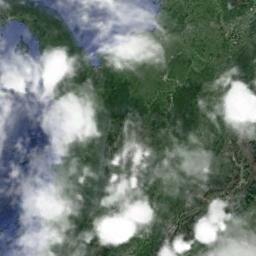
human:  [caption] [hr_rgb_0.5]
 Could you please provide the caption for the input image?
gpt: There is a little thin cloud above the brown farmland .

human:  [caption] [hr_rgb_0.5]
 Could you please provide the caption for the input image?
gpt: Large fluffy white clouds on green land and blue sea .

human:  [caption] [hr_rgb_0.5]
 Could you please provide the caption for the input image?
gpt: The cumulus clouds are located above the sea and the land covered by dense vegetation .

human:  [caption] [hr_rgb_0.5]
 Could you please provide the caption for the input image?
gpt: The white cloud is above green land and blue sea .

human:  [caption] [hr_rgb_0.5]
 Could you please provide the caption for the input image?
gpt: Many pieces of white cloud over a green land beside a sea .